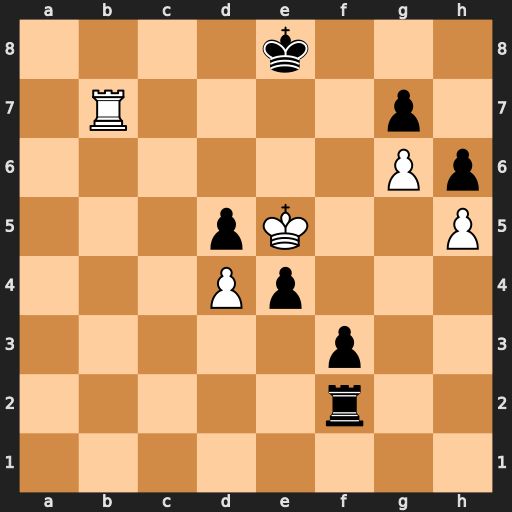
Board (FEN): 4k3/1R4p1/6Pp/3pK2P/3Pp3/5p2/5r2/8
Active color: w
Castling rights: -
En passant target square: -
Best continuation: Kd6 Rc2 Rb8+ Rc8 Rxc8#